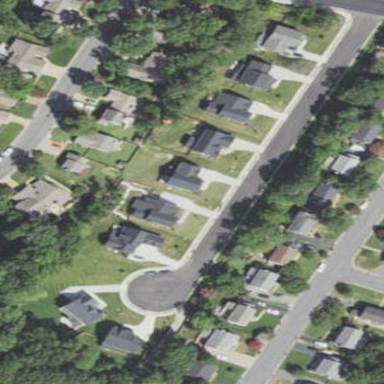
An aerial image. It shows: Residential area within neighborhood.